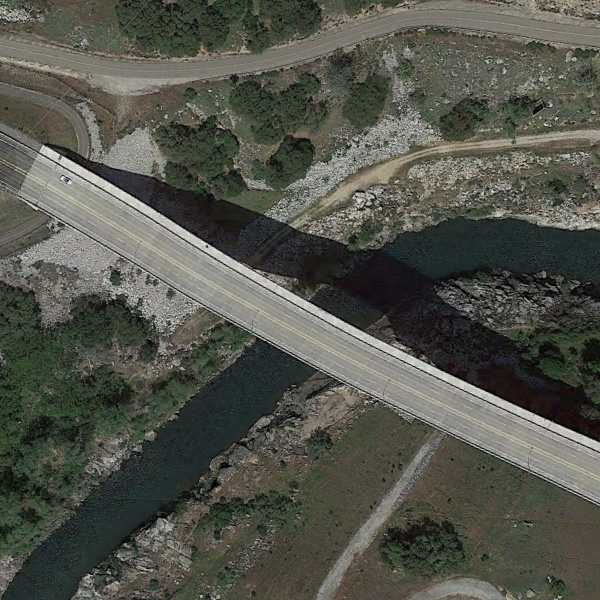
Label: Bridge